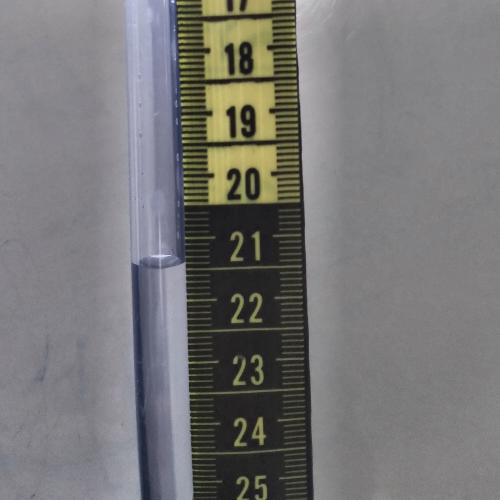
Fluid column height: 21.9 cm